Field crop: maize
Growth stage: 2
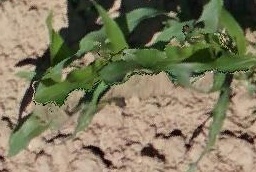
Species: maize